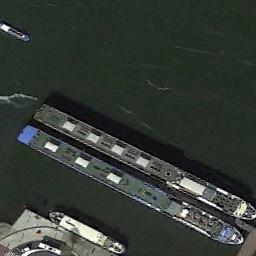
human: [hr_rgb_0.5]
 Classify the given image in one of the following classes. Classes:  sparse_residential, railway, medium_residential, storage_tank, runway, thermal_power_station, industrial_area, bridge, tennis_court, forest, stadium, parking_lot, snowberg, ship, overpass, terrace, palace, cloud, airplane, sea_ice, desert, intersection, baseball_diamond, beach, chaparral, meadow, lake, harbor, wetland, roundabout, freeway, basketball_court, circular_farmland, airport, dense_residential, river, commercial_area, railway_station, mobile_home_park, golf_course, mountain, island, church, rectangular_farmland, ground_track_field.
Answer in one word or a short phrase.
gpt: ship